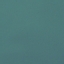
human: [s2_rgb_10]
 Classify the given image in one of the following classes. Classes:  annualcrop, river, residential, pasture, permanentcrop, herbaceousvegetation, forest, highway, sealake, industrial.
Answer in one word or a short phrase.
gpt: SeaLake